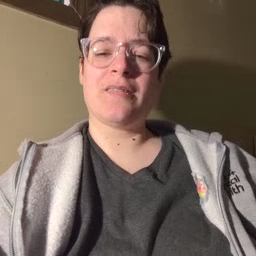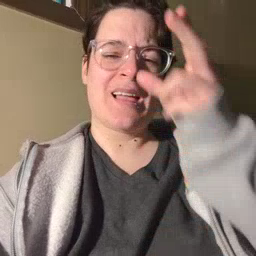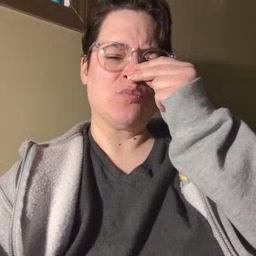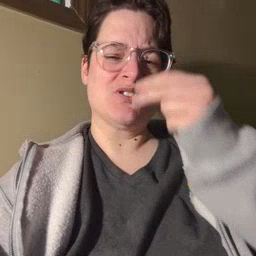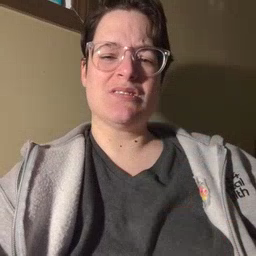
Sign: owie